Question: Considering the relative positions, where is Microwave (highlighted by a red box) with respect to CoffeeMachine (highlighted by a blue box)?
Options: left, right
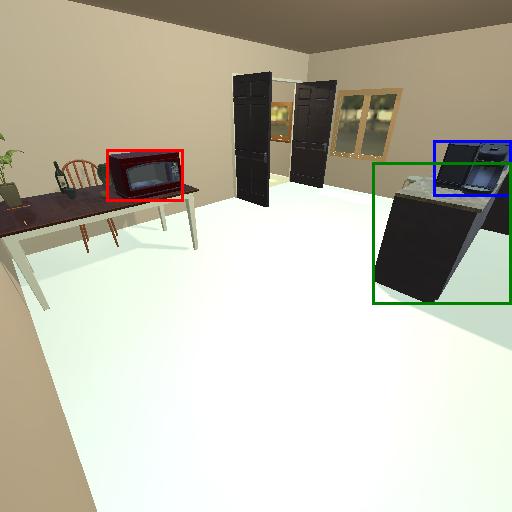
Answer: left